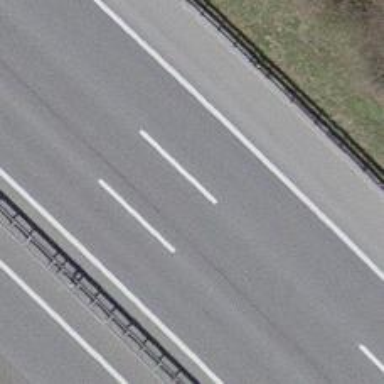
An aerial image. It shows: View of motorway.